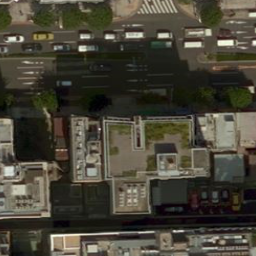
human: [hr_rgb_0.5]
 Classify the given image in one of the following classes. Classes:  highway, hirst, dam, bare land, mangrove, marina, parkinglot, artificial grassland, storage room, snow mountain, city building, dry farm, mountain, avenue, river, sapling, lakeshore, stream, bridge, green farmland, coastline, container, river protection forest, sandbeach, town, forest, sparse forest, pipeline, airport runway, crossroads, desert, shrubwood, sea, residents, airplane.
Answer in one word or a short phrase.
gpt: city building